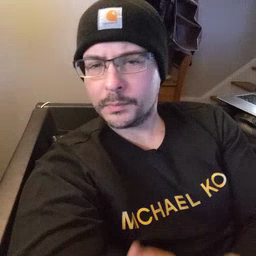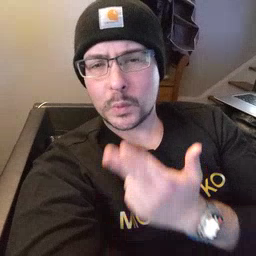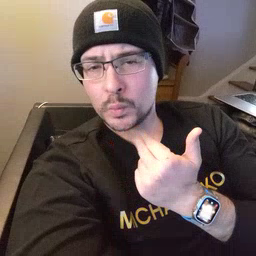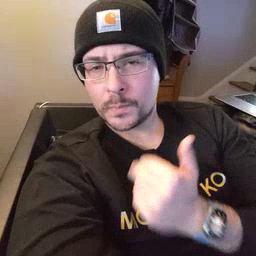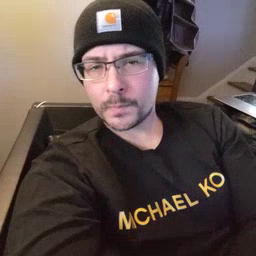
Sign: cute